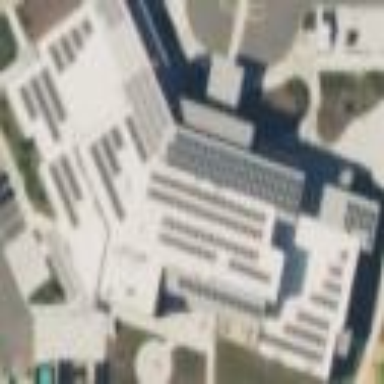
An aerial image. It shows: Hospital building with skillion roof shape.